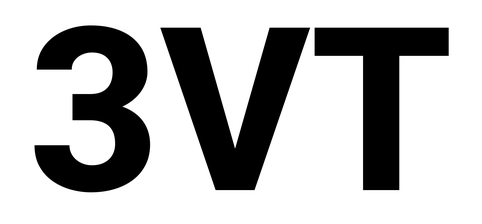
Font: Roboto_ExtraBold